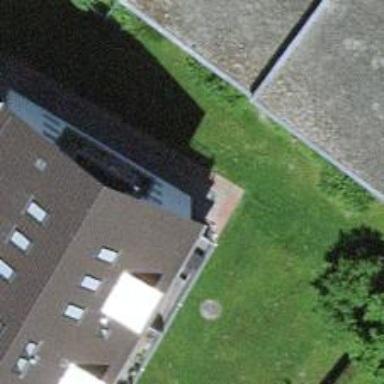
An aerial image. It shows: Building with gabled roof.